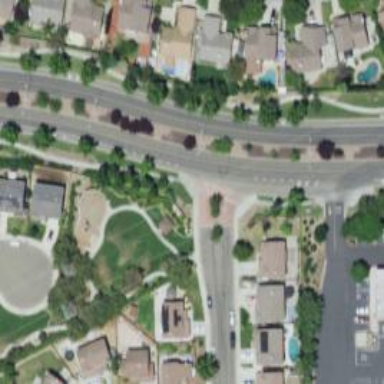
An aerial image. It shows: Residential road.